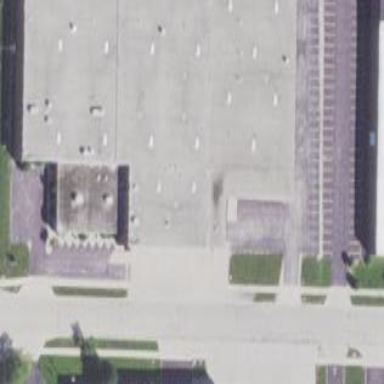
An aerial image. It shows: Industrial building.